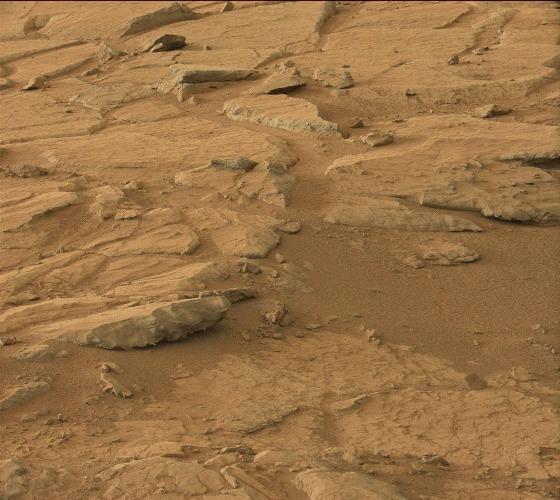
Terrain classes present: Bedrock, Gravel / Sand / Soil, Rock, Shadow